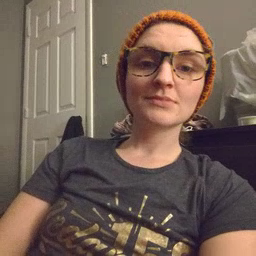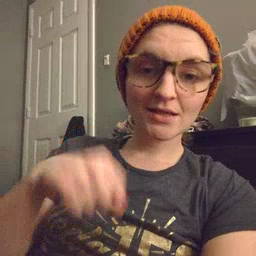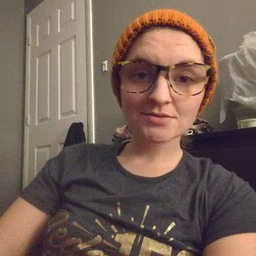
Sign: can